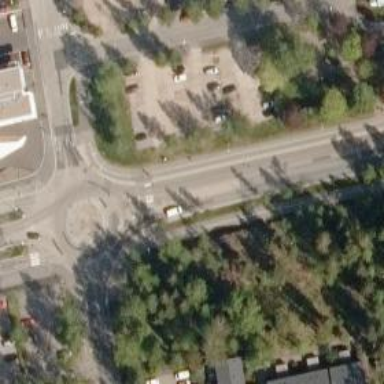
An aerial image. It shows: Crossing footway with asphalt surface and small island.